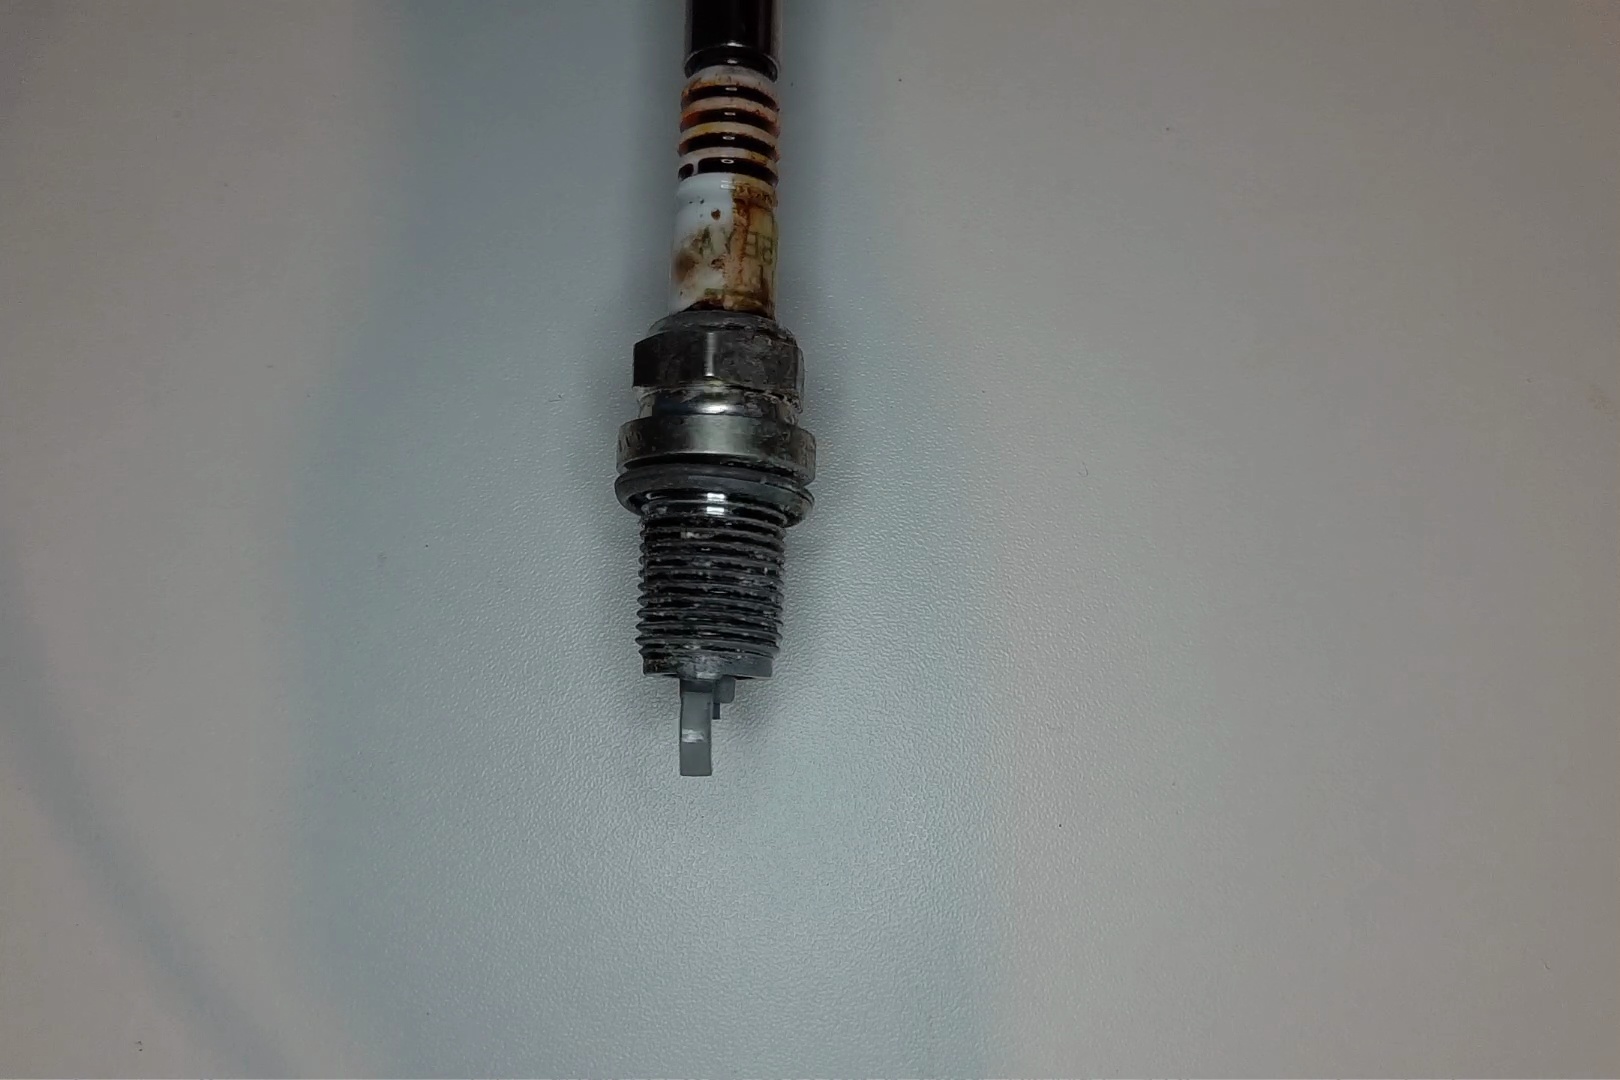
Label: anomaly